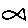
Label: fish